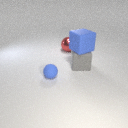
large gray rubber cube to the right of small blue rubber sphere